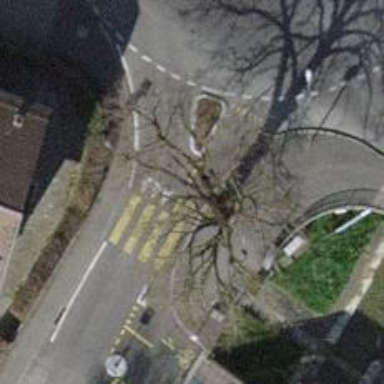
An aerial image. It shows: Asphalt footway with uncontrolled crossing. The crossing has markings.